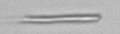
Label: fiber